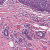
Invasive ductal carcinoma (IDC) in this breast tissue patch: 0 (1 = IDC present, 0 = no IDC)